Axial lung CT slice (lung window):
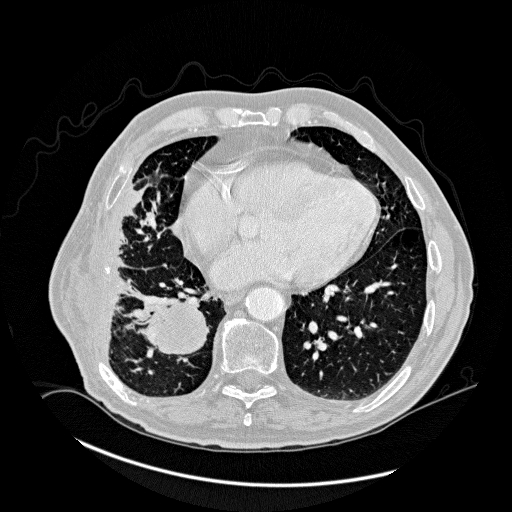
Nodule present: no